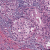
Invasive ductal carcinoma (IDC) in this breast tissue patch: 0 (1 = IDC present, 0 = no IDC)